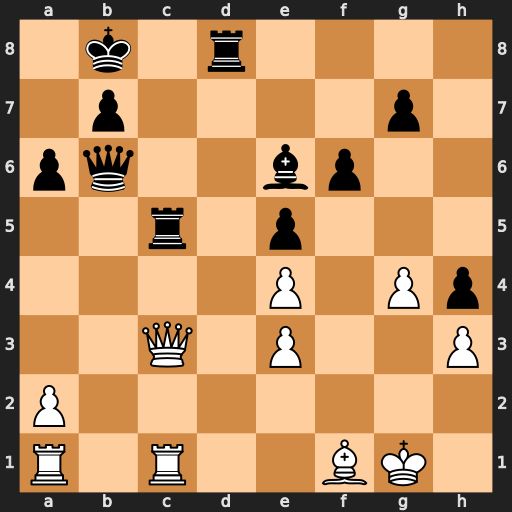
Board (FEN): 1k1r4/1p4p1/pq2bp2/2r1p3/4P1Pp/2Q1P2P/P7/R1R2BK1
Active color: w
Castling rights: -
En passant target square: -
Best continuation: Qxc5 Qxc5 Rxc5